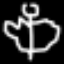
Label: angel